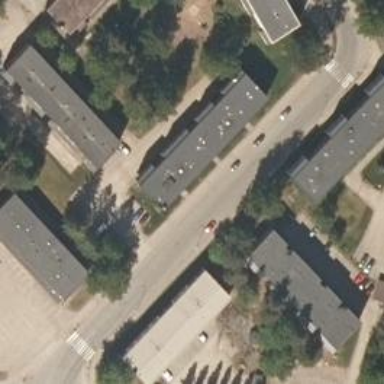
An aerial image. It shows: Block of apartments with flat grey roof.